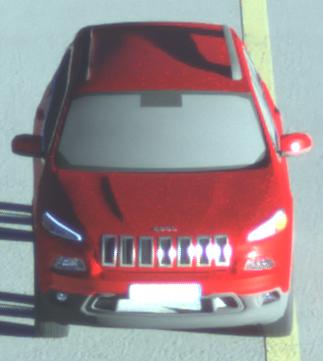
Make: Jeep
Model: Cherokee 3.2 V6 Pentastar
Detailed model: Cherokee (KL)
Model produced from: 2014/07
Model produced until: 2015/07
Doors: 5
Color: red
Road condition: dry road
Daytime: sunrise or sunset
Contrast: high contrast